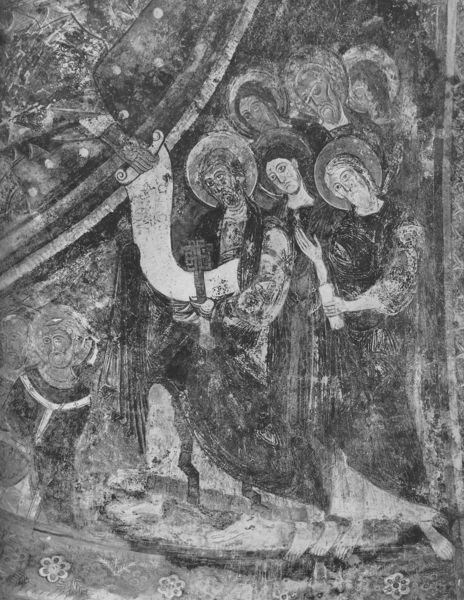
Titel: Chapelle des Château des Moines in Berzé-la-Ville
Standort: Berzé-la-Ville, Château des Moines (EU - F)
Schlagwörter: dunkel, gott, hand, weiß, menschen, see, blume, blumen, männer, schwarz, alt, mensch, auge, gewand, personen, boot, schiff, unscharf, barfuß, schwert, kaputt, heiligenschein, jesus, christlich, mittelalter, schriftrolle, heilige, schlüssel, jünger, heilig, petrus, apostel, schif, keilige